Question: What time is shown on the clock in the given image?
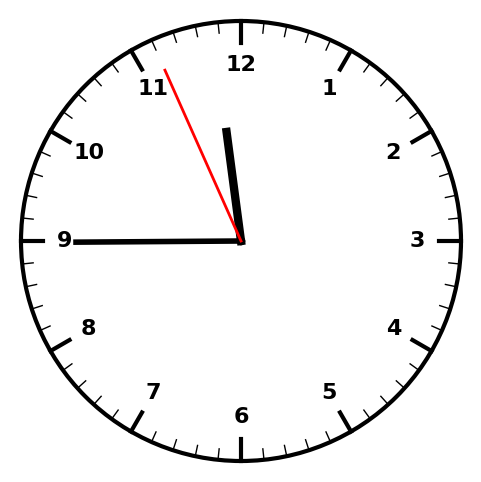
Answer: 11:44:56